Question: please consider this image:

I have a table like this:
'''
Age Active Men/Women
-------------------------------------------------
'''
I want to write a query with linq to entities that calulate 'Count' of every age intervals for men and women. I canusing 'let' operator to calculate single row but I want to calculat All in one query.
thanks
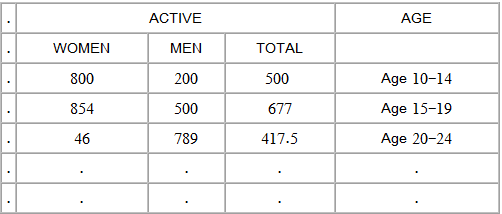
Answer: I don't think this is possible in Linq2Sql, but I came up with this Query:
'''
Func<int, string> ageGroup = age => string.Format("Age {0}-{1}", (age / 5) * 5, ((age / 5) * 5) + 4);
var blub = from row in table.AsEnumerable()
where row.IsActive == 1
group row by ageGroup(row.age)
into grouped
from g in grouped
let menCount = g.Aggregate(0, (sum, r) => sum + r.men)
let womenCount = g.Aggregate(0, (sum, r) => sum + r.women)
let totalCount = menCount + womenCount
select new { AgeGroup = g.Key, Men = menCount, Women = womenCount, Total = totalCount}
'''
First I define a Function to return the AgeGroup for a given age('(age / 5) * 5' gives the starting number for a AgeGroup). From there it's pretty straightforward. Grouping the ages and add up the numbers.
I don't think it's possible in one query. Because 'group by' ends a query(like 'select') and you need to group first and then add up.
You can't use 'IQueryable', because the 'ageGroup()' Function is not know in SQL and therefore can't be used in Linq2Sql.